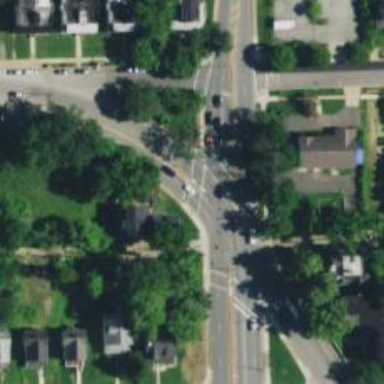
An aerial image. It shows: Marked crossing on the road.